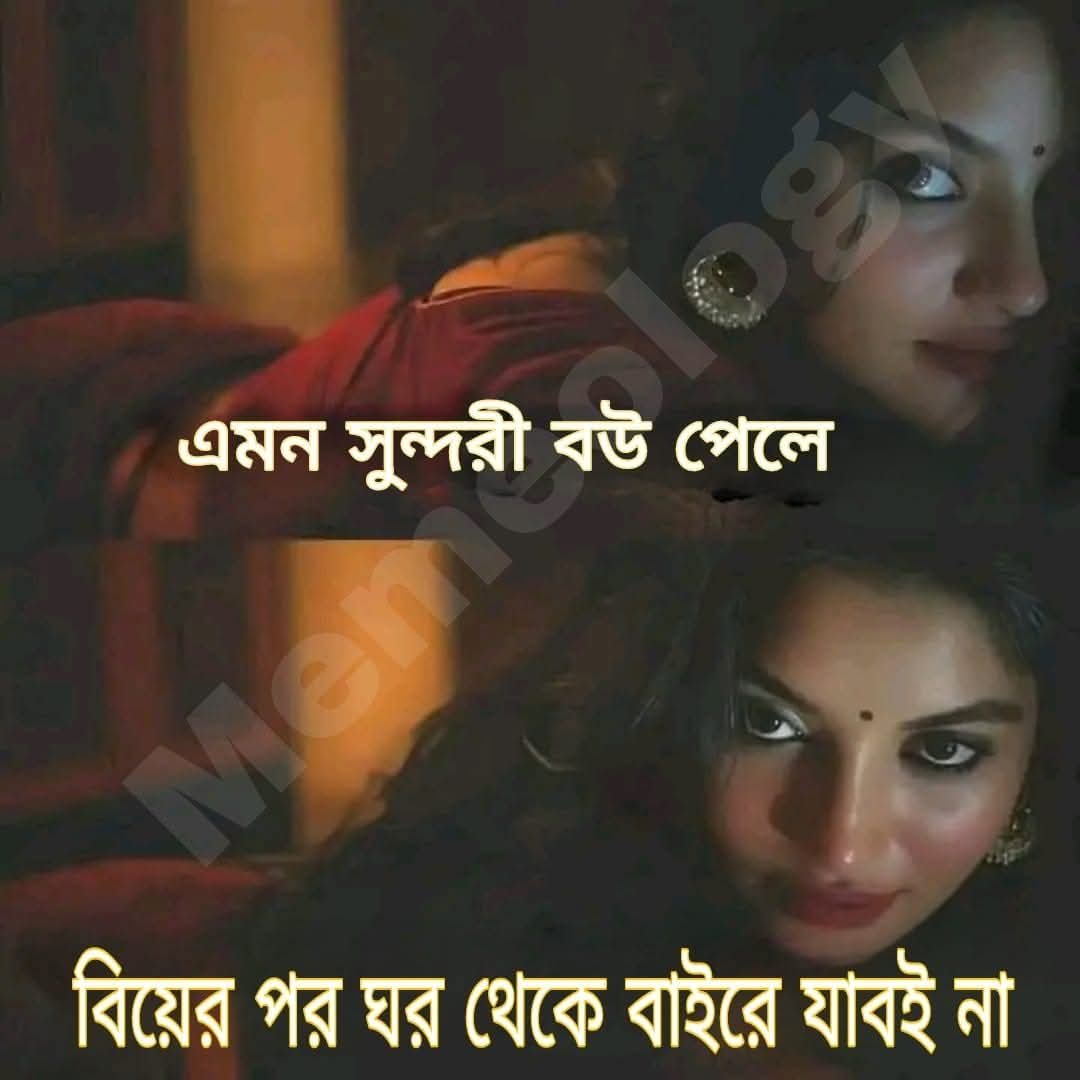
Text: এমন সুন্দরী বউ পেলে
বিয়ের পর ঘর থেকে বাইরে যাবই না
Label: Non Hate